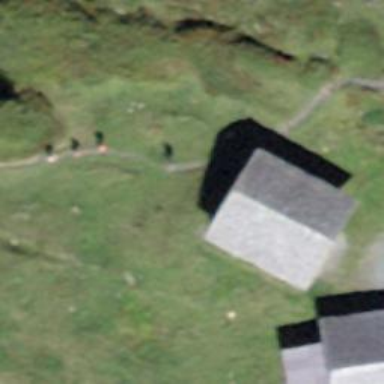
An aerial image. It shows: Cabin.